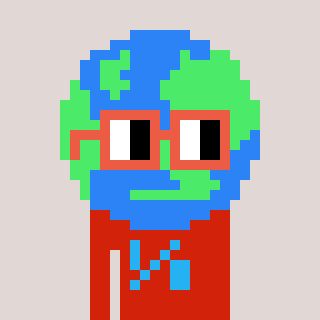
a pixel art character with square orange glasses, a earth-shaped head and a red-colored body on a warm background